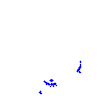
Particle: kaon